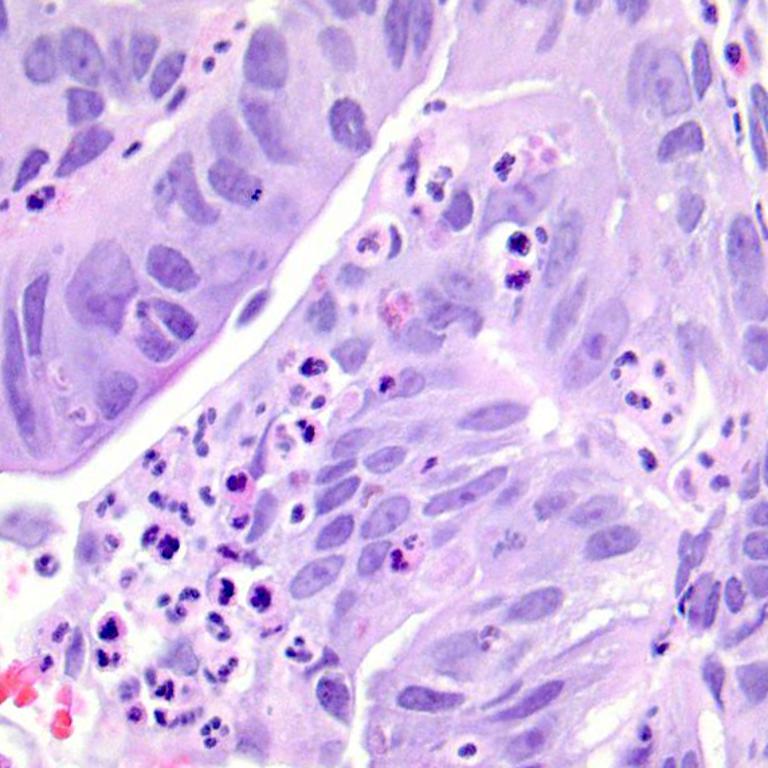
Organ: colon
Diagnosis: adenocarcinomas